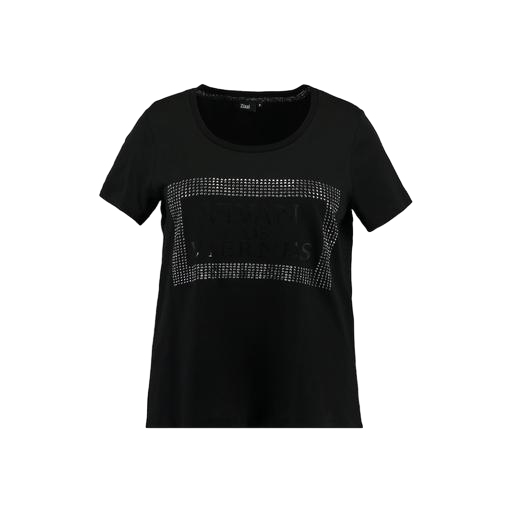
black plus size printed t-shirt only macy, black geo-print t-shirt only macy, black woman's tee, white background